Field crop: tomato
Growth stage: 1
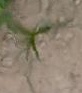
Species: cyperus